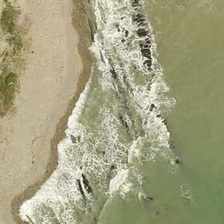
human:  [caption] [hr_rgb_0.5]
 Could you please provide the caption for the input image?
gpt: sea water swashes against the beach with plants  sending up the sea spray .

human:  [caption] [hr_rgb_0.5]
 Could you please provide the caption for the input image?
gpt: black stones are on the bank .

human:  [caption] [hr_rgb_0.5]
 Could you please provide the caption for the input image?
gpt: dark green sea with some reef near the beach .

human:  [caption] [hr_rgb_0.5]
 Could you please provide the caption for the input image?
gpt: sea water swashes against the beach with plants  sending up the sea spray .

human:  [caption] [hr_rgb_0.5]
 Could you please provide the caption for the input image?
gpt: white waves are between yellow beach and green ocean .